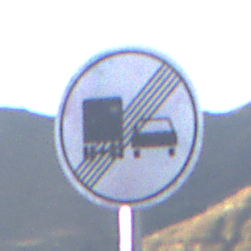
Verkehrszeichen: EndeUeberholverbotKraftfahrzeuge
Umgebung: Outdoor, Nature
Tageszeit: SunriseSunset
Wetter: Clear
Licht: Natural
Jahreszeit: NotSpecified
Kontrast: HighContrast